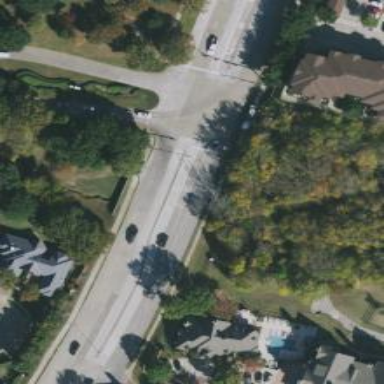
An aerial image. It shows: Tertiary road with separate sidewalk.